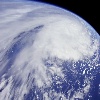
Label: cloud